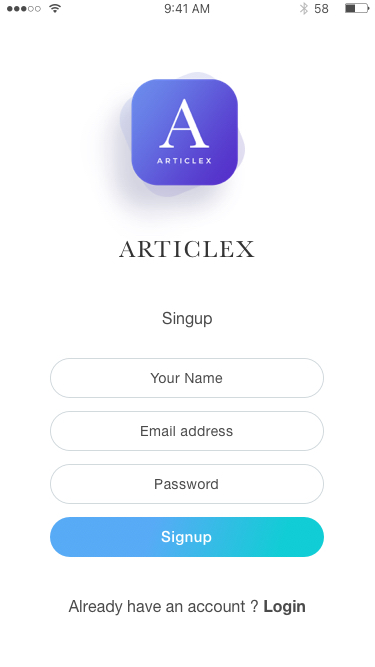
Text in this UI design:
ARTICLEX
Singup
Your Name
Email address
Password
Signup
Already have an account ? Login